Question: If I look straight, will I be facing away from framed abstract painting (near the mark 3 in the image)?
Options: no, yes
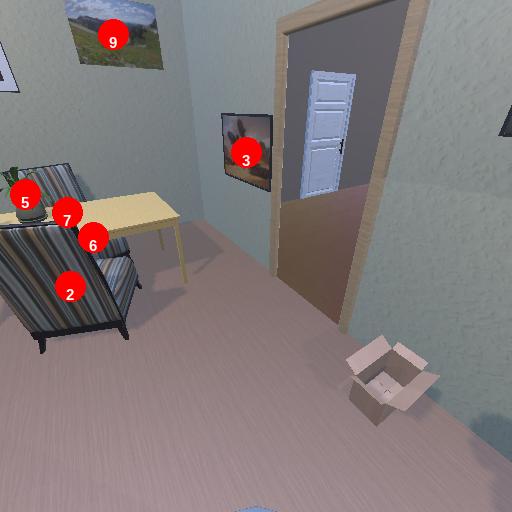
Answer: no